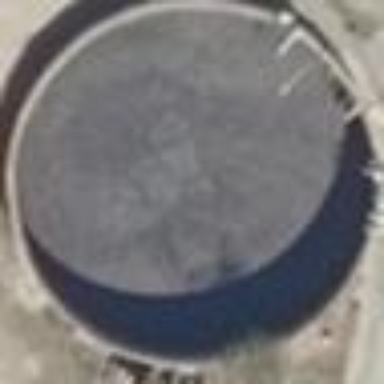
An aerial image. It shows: Building with storage tank.